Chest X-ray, PA view. Patient: 35 years old, sex F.
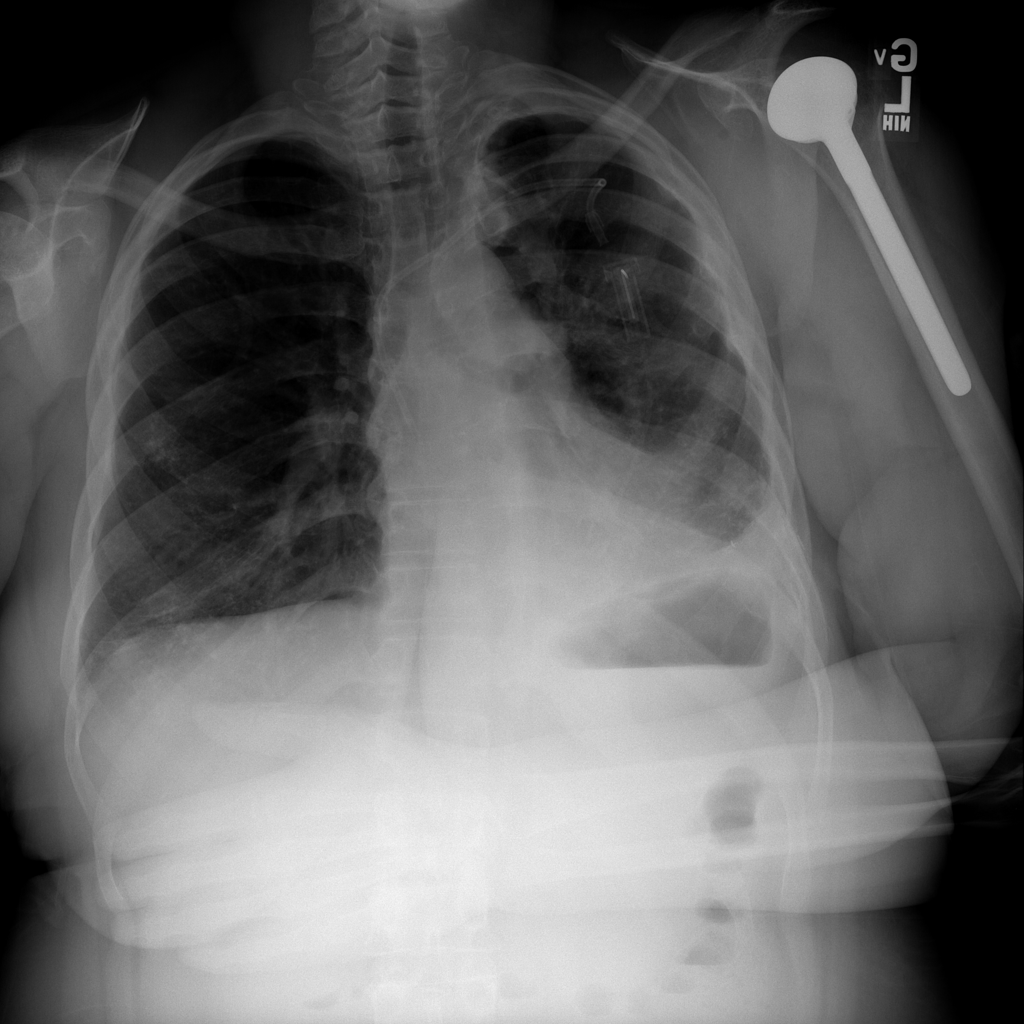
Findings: Cardiomegaly, Pleural_Thickening